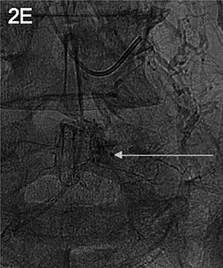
Second medullar angiographies performed on the patient. Injection of the embolic agent.
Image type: radiology (x_ray)